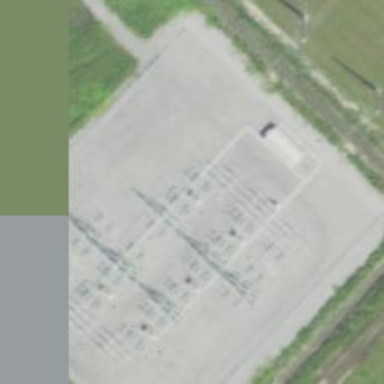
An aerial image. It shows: Switch used for power control.